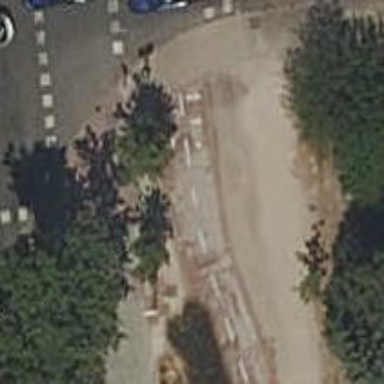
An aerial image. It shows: Bench.